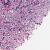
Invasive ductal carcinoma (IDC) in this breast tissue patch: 0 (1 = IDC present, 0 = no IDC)